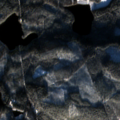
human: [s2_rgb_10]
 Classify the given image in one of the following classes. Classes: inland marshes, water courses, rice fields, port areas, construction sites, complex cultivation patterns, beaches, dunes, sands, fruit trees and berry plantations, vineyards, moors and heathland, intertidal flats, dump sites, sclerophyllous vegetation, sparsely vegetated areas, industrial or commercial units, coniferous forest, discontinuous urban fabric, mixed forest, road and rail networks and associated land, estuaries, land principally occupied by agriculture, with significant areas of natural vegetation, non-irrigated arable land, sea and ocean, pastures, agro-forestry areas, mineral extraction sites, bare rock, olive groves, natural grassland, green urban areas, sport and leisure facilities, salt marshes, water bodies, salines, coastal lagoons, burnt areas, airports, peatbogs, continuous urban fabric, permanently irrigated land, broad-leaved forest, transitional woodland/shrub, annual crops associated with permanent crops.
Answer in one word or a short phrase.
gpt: coniferous forest, mixed forest, transitional woodland/shrub, water bodies